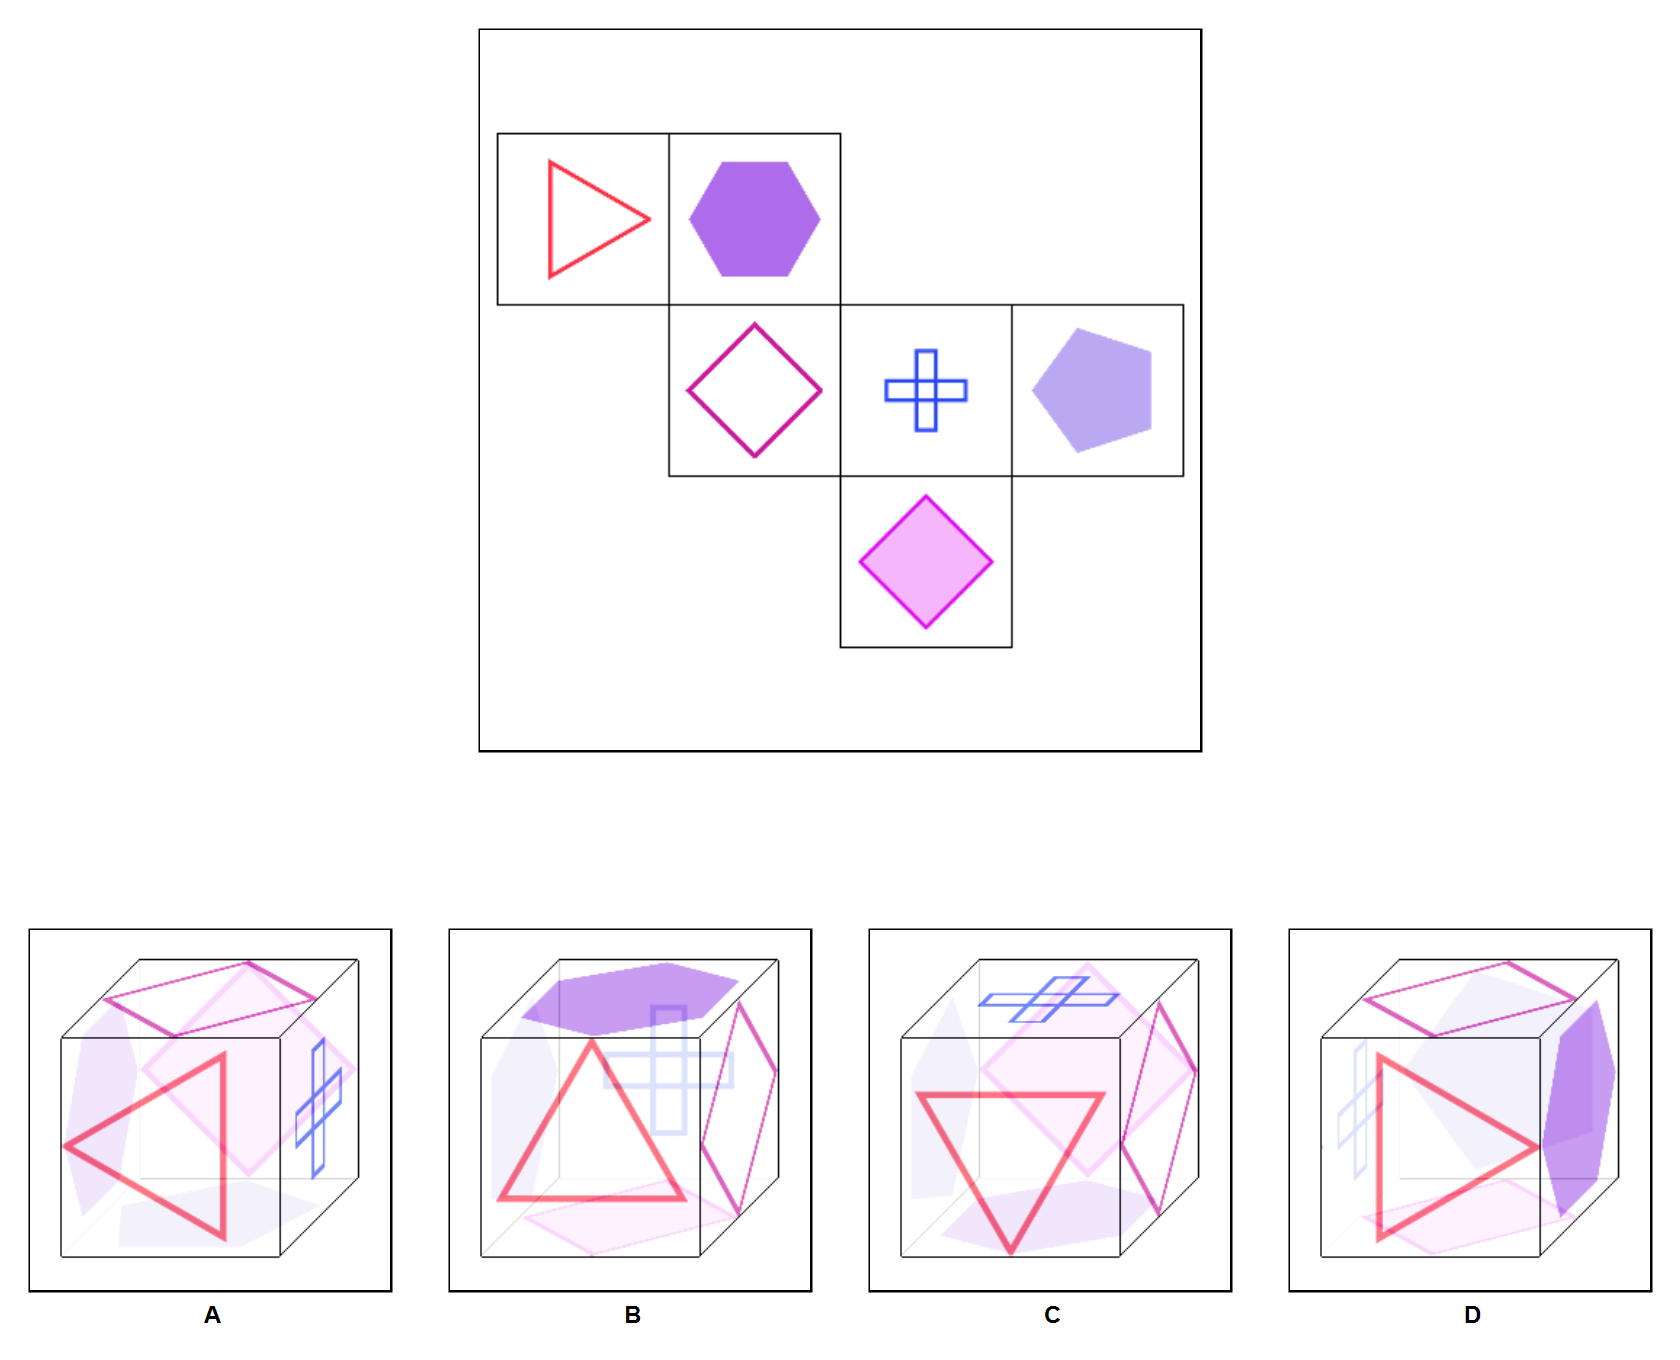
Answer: B